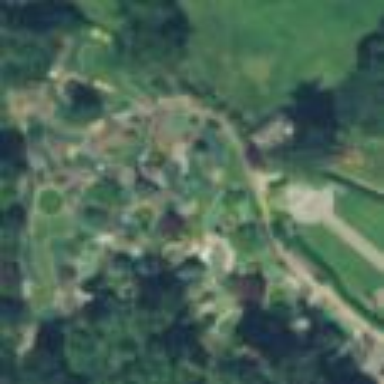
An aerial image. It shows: Miniature golf leisure land.